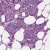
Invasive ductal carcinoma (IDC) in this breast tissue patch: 1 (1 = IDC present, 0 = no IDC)